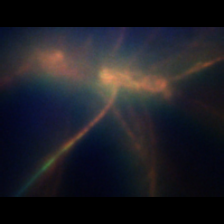
Taxon: Chaetoceros
Group: Diatoms